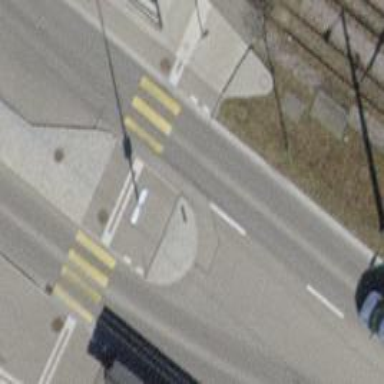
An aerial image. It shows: Uncontrolled zebra crossing on the road.